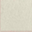
Piece: xx